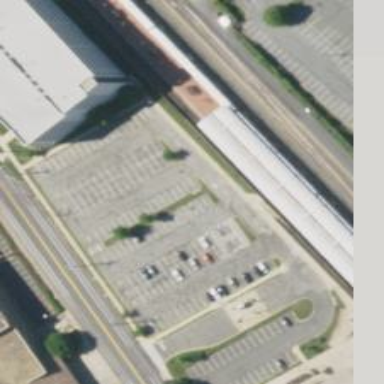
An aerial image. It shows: Parking lot with park and ride facilities.